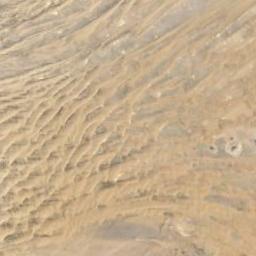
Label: desert